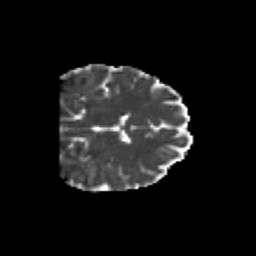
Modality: MD
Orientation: coronal
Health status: healthy
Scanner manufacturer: philips
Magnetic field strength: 3 T
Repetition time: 6.964 s
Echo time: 0.092 s